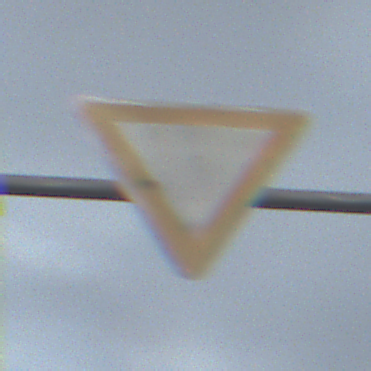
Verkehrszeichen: VorfahrtGewaehren
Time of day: Night
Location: Outdoor (Nature)
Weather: Overcast
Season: NotSpecified
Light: Artificial